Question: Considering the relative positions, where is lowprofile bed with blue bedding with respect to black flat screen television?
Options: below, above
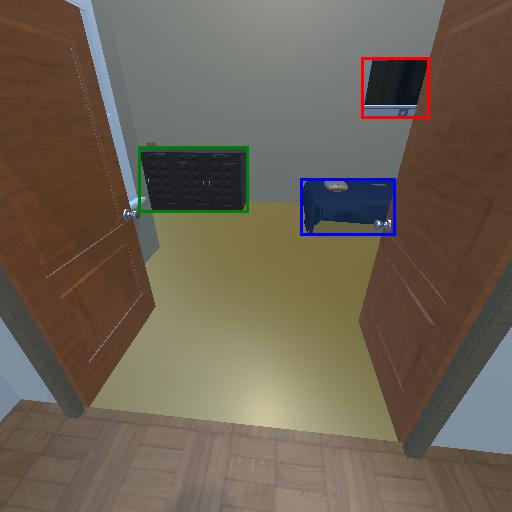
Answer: below